Question: Images are created in a loop with:
'''
<div id="row">
<div class="col-sm-6">
<div id="row">
<?php
foreach ($products as $product)
{
?>
<div class="col-sm-6">
<a href="/admin/product/" class="thumbnail">
<div class="caption">
title<br>
10 x viewed
</div>
<img src="/assets/img/product/<?php echo $product['img'] ?>" class="img img-responsive full-width" />
</a>
</div>
<?php
}
?>
</div>
</div>
</div>
'''
The images are from diffrent sizes , and . how can i force all images to have the same with as the height while being responsive.
It is ok for them to have widh:100%, but i can not use height:auto, the ratio will stay then.
What should i do to make my images squared while they are responsive and i dont know the %.

I want to do this without jquery so CSS only!
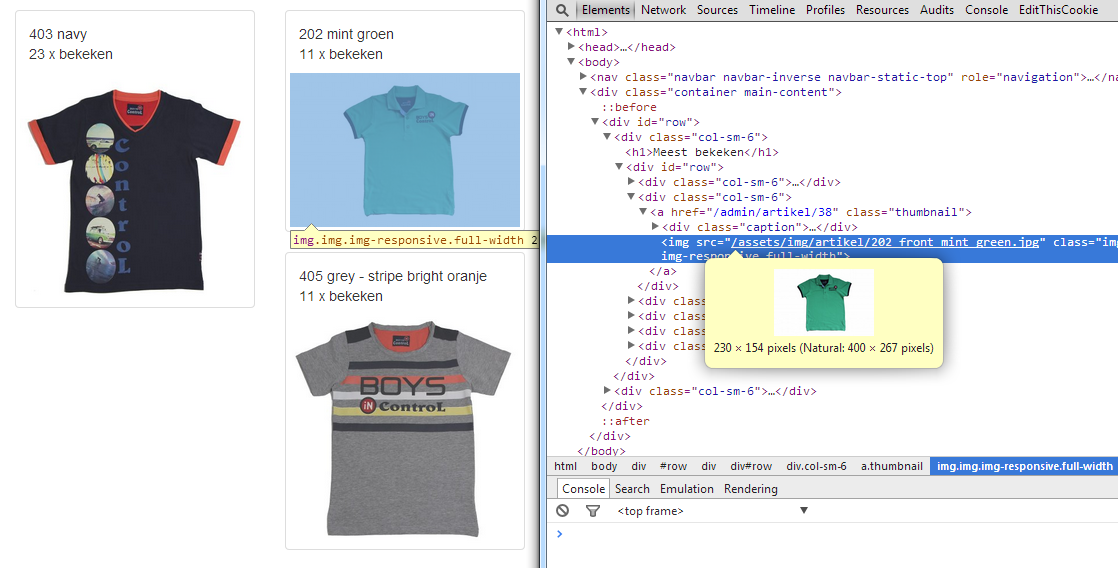
Answer: You can do this :
1. wrap the image in a container with padding-bottom:100%; overflow:hidden; position:relative
2. position the image absolutely inside that container.
<URL>
Padding top/bottom (like margin top/bottom) is calculated according to the width of parent element.As the '.image' div has the same width as its parent, setting 'padding-bottom:100%;' give it the same height as its width so it is square (its content needs to be absolutely positioned or floated so it doesn't change the parent's size).
'''
<div class="col-sm-6">
<a href="#" class="thumbnail">
<div class="caption">
title<br/>3 x bekeken
</div>
<div class="image">
<img src="" class="img img-responsive full-width" />
</div>
</a>
</div>
'''
'''
.image{
position:relative;
overflow:hidden;
padding-bottom:100%;
}
.image img{
position:absolute;
}
'''